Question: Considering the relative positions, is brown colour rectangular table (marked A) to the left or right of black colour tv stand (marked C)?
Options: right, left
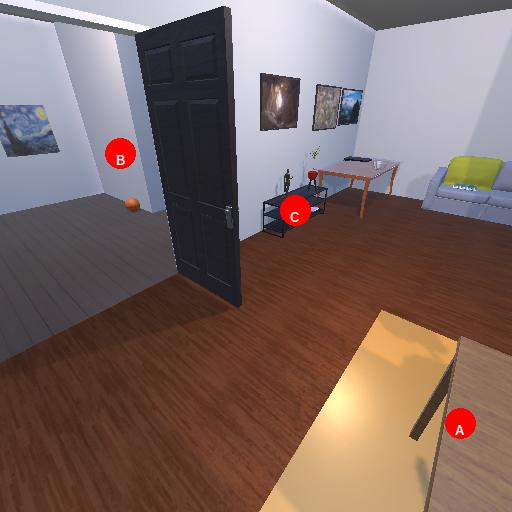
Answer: right